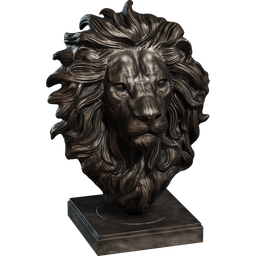
Label: decoration